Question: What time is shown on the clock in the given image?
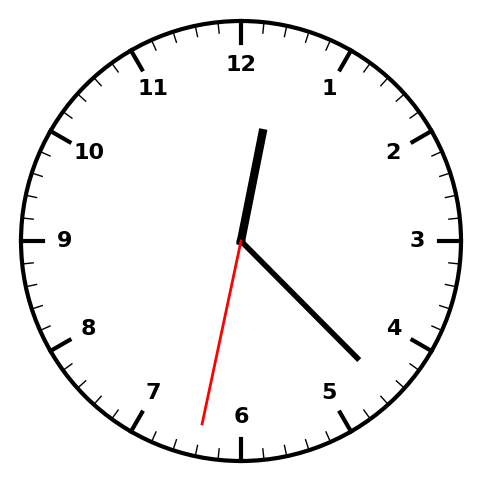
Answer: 12:22:32